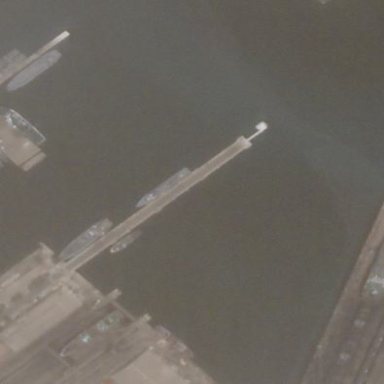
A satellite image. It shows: Man-made pier.